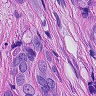
Metastatic tissue present: yes